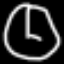
Label: clock